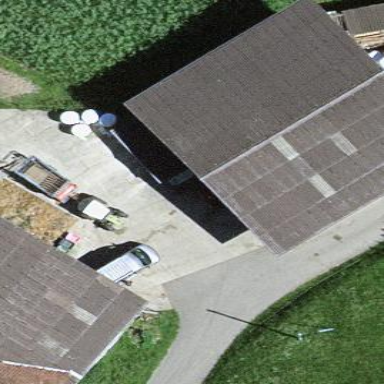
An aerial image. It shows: Rural barn.